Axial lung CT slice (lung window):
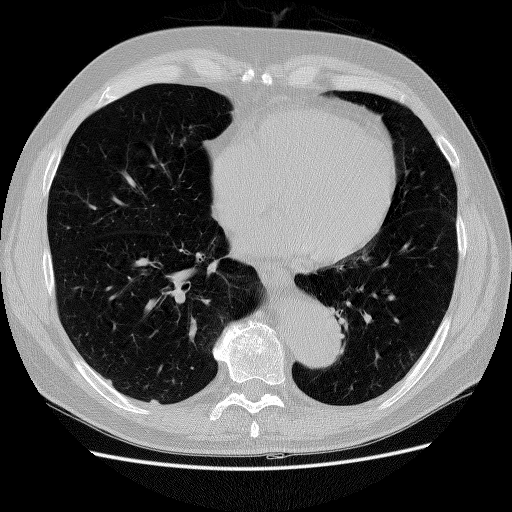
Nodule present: no